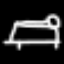
Label: bed